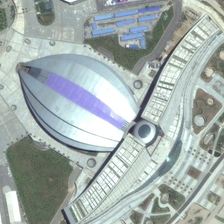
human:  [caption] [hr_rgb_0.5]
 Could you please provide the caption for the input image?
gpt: a white oval building are connected to a rectangular building .

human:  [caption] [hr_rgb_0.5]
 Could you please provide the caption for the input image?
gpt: a white oval building are connected to a rectangular building .

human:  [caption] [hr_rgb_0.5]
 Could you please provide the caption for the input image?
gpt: there are a lot of houses and plants around the center of a city .

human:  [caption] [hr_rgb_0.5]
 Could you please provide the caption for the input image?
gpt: a corner of the center of a city .

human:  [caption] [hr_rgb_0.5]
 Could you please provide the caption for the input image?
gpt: a corner of the center of a city .